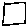
Label: square